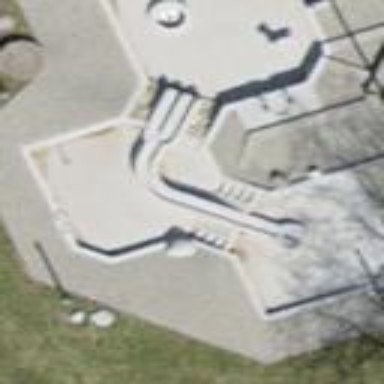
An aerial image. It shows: Swimming pool located in leisure land.